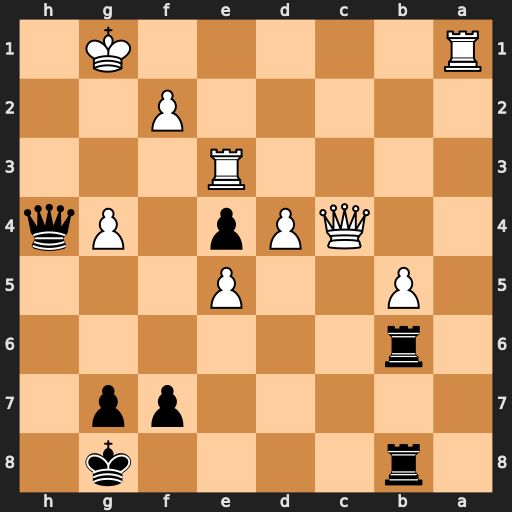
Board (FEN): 1r4k1/5pp1/1r6/1P2P3/2QPp1Pq/4R3/5P2/R5K1
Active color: b
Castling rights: -
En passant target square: -
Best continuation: Rh6 Kg2 Qh2+ Kf1 Qh1+ Ke2 Qxa1